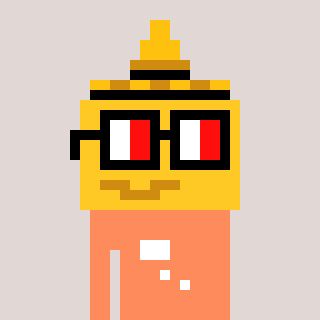
a pixel art character with square glasses with black frames and red eyes, a mustard-shaped head and a peachy-colored body on a warm background